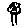
Label: flower